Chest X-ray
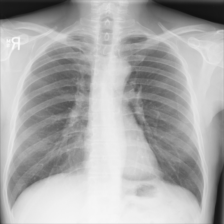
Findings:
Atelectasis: negative
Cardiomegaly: negative
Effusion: negative
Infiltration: negative
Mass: negative
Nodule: negative
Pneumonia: negative
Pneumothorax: negative
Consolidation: negative
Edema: negative
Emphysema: negative
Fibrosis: negative
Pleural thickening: negative
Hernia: negative